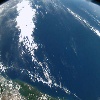
Label: water